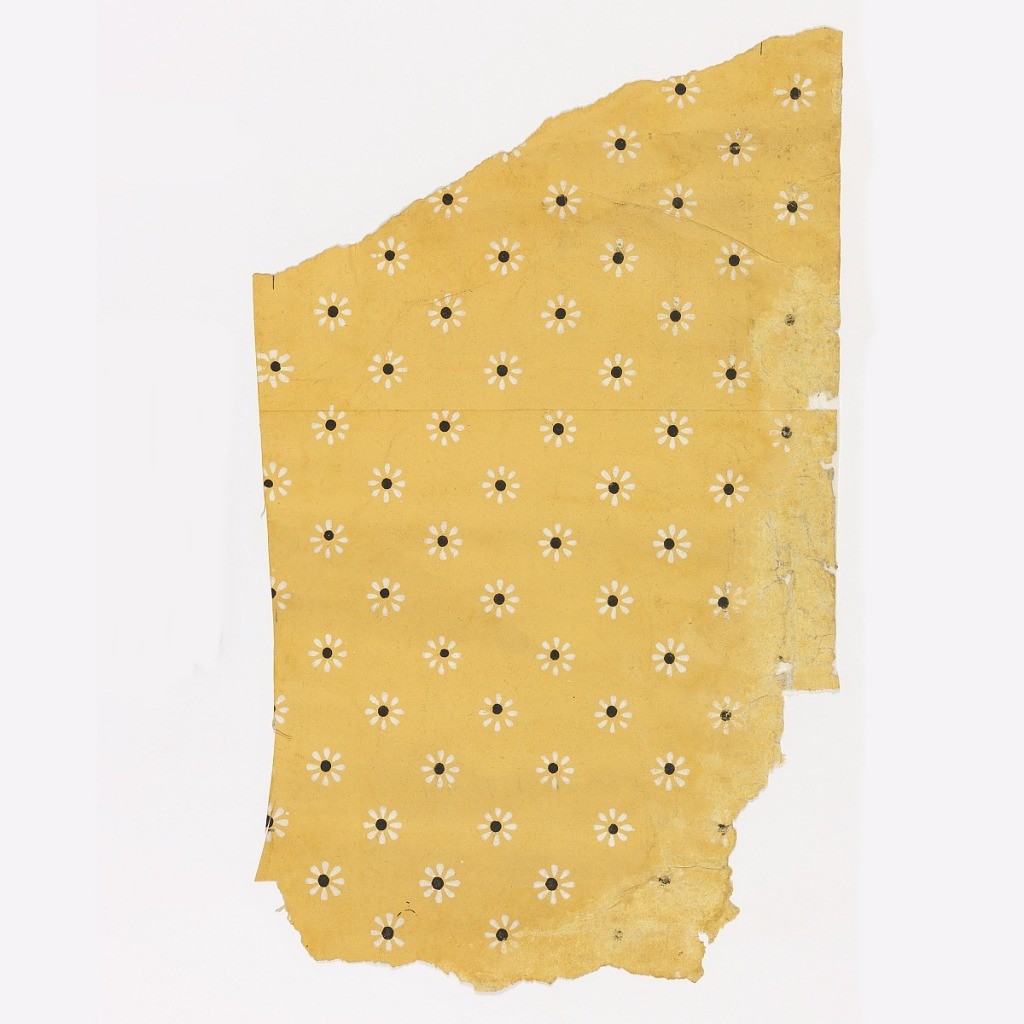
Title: Sidewall - fragment
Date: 1800–1809
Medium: Block-printed on handmade paper
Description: Diagonal rows of flower forms in white, with black centers. Printed in black and white on corn-colored ground.